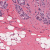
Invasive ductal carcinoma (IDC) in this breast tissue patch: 1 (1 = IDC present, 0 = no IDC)